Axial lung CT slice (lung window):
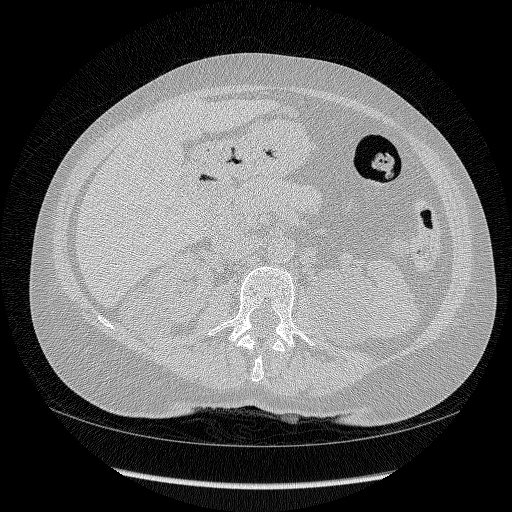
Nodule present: no